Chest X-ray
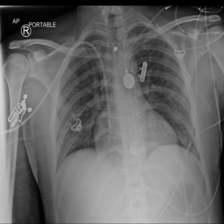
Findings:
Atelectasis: negative
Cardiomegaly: negative
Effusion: negative
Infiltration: positive
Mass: negative
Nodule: negative
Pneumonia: negative
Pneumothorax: negative
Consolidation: negative
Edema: negative
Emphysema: negative
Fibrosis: negative
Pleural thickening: negative
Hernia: negative